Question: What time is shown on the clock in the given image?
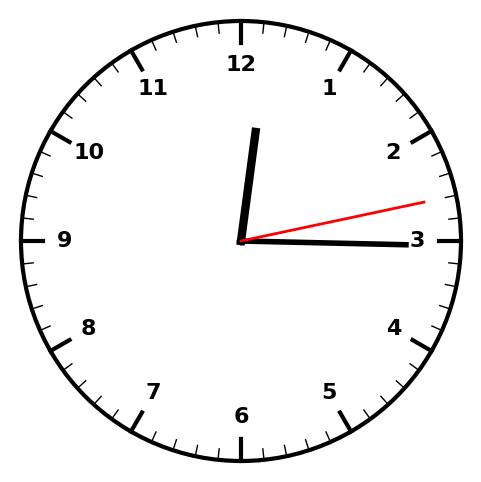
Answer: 12:15:13